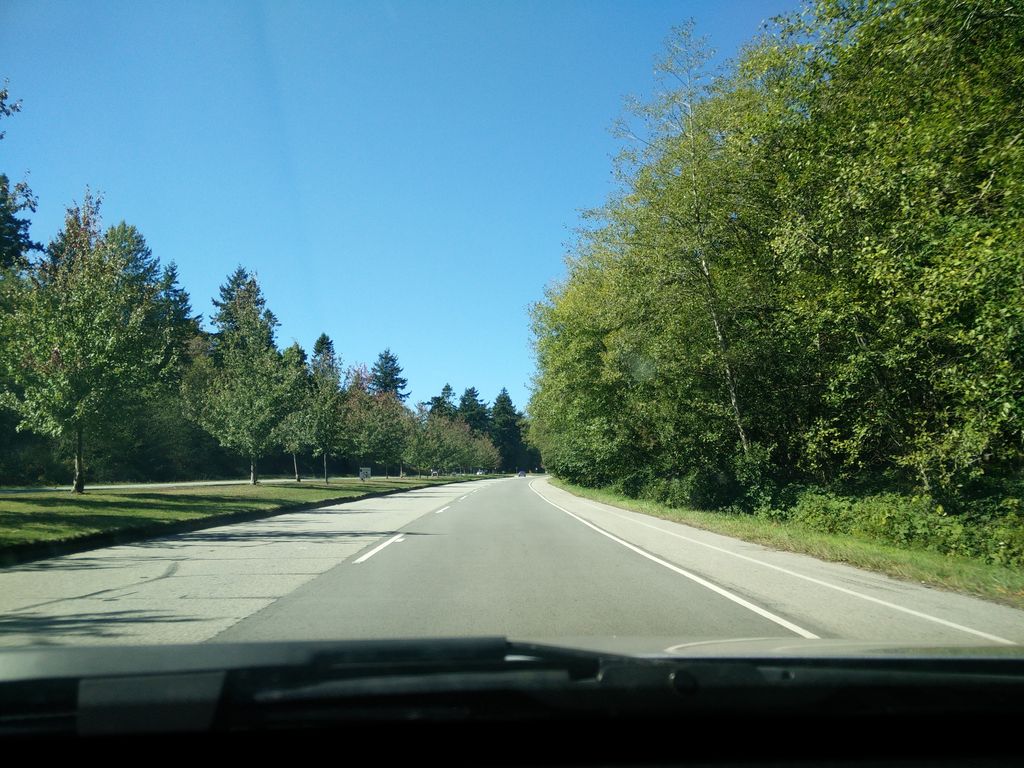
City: vancouver